Question: The latest (and unfortunately the last) version of WinAMP provides a feature named 'Docked toolbar'.
I've found a screenshot on the Web, showing what it looks like. If you docks the WinAMP window to the bottom, for instance, another window doesn't overlap it, even maximized:

The question is what programming technique provides this docking.
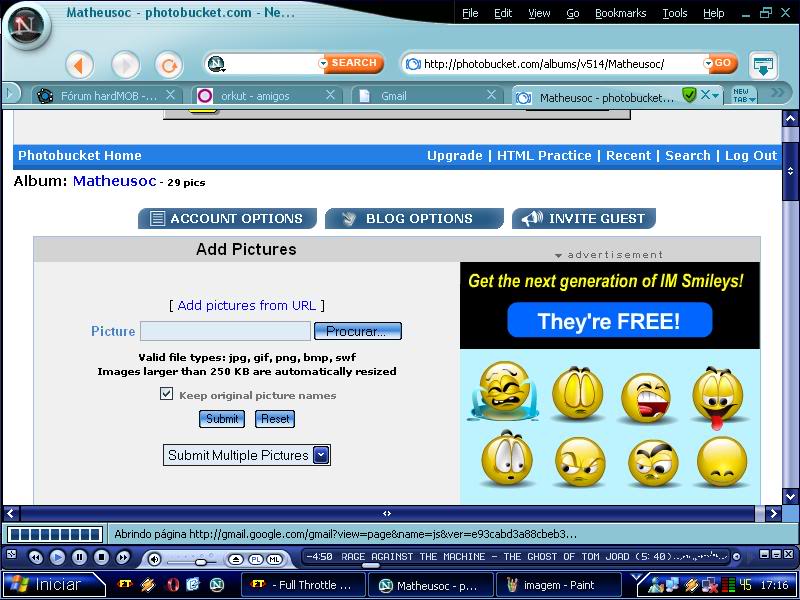
Answer: This is what should be used -- ADT: <URL>